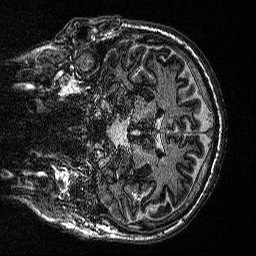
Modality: MP2RAGE
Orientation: coronal
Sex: male
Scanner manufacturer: siemens
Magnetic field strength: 3 T
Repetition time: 5 s
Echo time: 0.00292 s